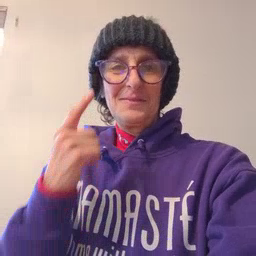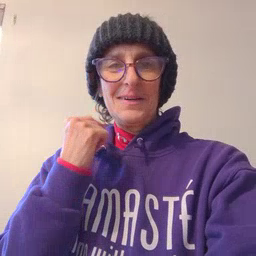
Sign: cry